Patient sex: F
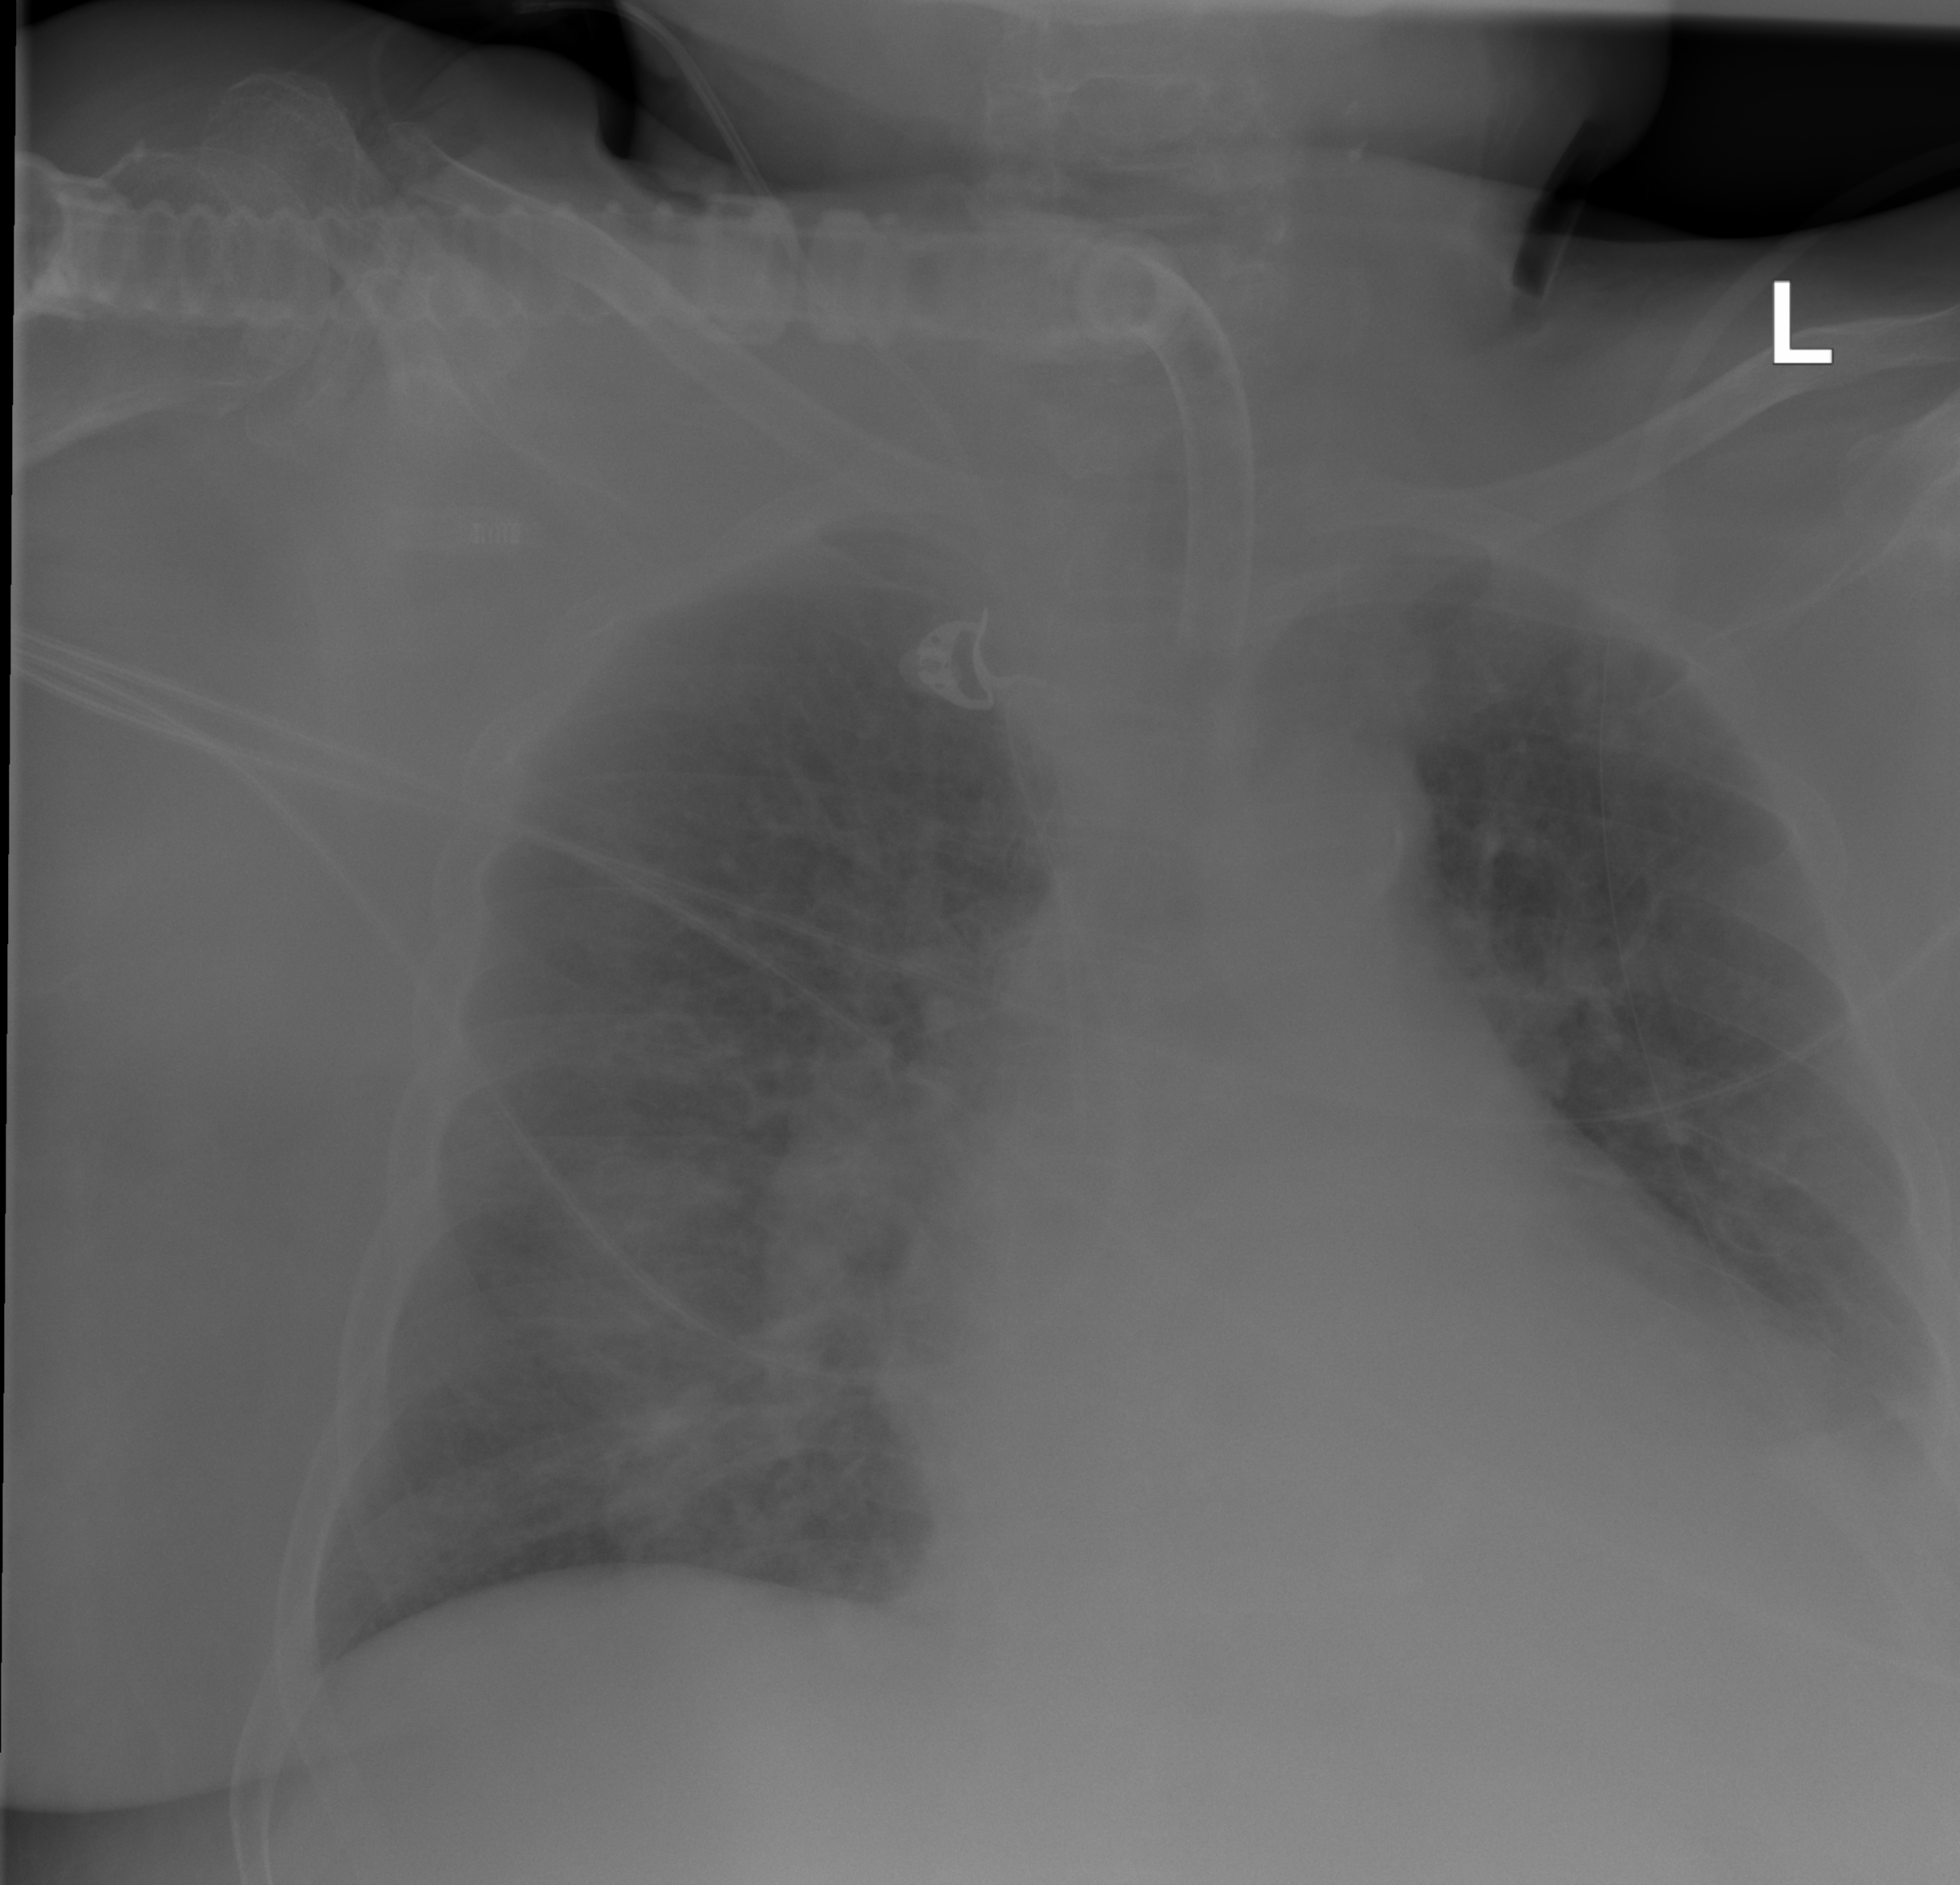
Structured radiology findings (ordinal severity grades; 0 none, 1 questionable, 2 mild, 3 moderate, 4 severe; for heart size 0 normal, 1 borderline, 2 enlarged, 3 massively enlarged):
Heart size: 2
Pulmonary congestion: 2
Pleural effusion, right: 0
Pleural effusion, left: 2
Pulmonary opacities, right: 2
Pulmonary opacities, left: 2
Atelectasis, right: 0
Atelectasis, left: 2